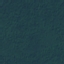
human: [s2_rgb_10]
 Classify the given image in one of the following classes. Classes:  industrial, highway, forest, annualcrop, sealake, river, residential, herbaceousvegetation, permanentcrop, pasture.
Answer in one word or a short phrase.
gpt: Forest